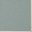
Piece: xx